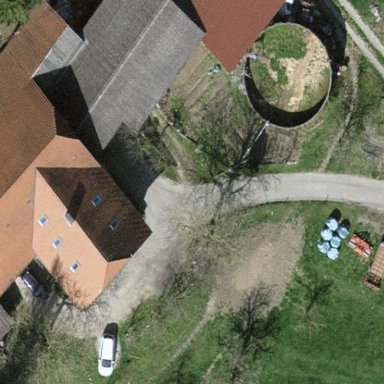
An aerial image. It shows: Farmyard area.